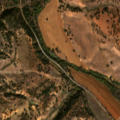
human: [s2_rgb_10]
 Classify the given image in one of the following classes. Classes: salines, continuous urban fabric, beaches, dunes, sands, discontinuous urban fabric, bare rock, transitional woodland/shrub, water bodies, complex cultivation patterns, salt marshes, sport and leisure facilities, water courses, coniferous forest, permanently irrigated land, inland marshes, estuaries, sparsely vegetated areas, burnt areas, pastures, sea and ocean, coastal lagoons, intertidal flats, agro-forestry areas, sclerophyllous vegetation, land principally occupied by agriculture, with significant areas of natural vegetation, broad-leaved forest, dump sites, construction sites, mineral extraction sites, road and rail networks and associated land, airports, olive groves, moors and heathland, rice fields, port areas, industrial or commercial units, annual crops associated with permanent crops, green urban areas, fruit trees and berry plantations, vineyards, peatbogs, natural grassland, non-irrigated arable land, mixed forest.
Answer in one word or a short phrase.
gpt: non-irrigated arable land, permanently irrigated land, agro-forestry areas, broad-leaved forest, transitional woodland/shrub